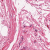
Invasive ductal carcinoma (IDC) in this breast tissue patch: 0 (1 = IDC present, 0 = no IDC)